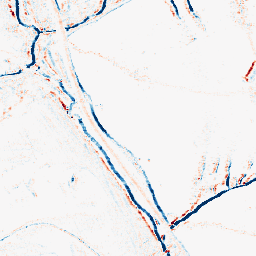
Category: morphological
Decomposition family: morphological_rect
Decomposition parameters: operation: average
width: 5
height: 3
Upsampling method: nearest
Upsampling parameters: scale: 2
Upsampling scale: 2